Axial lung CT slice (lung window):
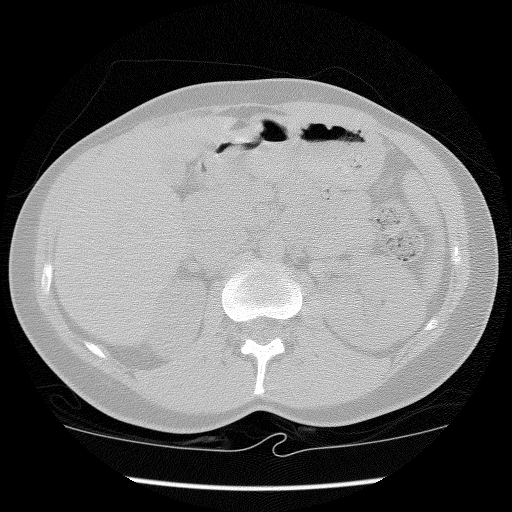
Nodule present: no